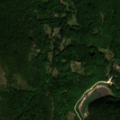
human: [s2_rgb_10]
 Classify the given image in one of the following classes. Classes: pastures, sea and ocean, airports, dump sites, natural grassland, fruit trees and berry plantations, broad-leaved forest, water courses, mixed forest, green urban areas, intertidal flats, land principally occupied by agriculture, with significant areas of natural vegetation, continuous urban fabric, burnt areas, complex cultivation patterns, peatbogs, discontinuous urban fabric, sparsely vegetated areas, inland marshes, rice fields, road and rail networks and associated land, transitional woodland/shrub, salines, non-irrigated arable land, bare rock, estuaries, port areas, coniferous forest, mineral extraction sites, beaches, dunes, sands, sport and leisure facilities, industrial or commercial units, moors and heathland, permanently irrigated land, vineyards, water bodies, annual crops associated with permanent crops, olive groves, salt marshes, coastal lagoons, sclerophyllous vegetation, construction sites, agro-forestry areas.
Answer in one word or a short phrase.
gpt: land principally occupied by agriculture, with significant areas of natural vegetation, broad-leaved forest